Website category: auto
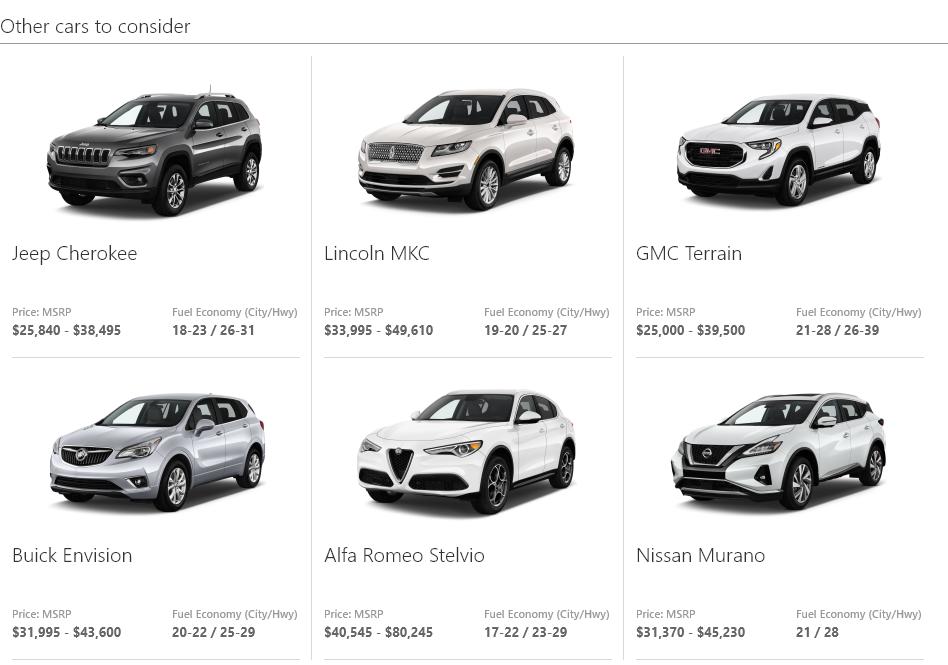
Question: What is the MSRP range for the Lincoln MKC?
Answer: $33,995 - $49,610

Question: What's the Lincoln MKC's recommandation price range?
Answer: $33,995 - $49,610

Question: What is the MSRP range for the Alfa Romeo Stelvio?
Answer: $40,545 - $80,245

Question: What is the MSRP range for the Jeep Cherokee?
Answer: $25,840 - $38,495

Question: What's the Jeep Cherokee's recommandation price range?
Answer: $25,840 - $38,495

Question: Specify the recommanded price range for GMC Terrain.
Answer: $25,000 - $39,500

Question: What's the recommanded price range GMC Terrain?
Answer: $25,000 - $39,500

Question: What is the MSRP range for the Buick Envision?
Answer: $31,995 - $43,600

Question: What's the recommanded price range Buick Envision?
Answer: $31,995 - $43,600

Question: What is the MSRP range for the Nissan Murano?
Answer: $31,370 - $45,230

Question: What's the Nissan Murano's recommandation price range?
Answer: $31,370 - $45,230

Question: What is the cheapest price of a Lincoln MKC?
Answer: $33,995

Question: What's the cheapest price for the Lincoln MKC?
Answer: $33,995

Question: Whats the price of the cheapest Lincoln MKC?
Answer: $33,995

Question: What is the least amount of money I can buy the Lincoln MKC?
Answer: $33,995

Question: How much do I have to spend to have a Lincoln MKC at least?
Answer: $33,995

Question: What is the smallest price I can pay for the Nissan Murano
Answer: $31,370

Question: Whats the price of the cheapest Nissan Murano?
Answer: $31,370

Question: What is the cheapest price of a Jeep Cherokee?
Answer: $25,840

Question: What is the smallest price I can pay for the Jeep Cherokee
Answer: $25,840

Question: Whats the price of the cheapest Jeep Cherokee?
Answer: $25,840

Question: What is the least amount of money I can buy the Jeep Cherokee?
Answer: $25,840

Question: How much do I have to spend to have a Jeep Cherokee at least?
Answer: $25,840

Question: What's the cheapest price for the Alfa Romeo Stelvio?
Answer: $40,545

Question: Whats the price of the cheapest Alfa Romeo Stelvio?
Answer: $40,545

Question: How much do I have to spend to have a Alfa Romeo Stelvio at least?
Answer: $40,545

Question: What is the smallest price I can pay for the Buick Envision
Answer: $31,995

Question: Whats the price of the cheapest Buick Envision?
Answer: $31,995

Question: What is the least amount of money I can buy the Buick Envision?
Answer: $31,995

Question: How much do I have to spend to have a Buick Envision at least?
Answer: $31,995

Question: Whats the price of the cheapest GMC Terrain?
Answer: $25,000

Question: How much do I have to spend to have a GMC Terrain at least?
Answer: $25,000

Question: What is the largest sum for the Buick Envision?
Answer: $43,600

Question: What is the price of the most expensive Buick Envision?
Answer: $43,600

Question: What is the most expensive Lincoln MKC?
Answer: $49,610

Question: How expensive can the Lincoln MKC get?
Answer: $49,610

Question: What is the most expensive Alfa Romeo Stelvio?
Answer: $80,245

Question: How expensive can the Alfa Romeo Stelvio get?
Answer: $80,245

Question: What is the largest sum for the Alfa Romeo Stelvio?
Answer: $80,245

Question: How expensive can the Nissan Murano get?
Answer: $45,230

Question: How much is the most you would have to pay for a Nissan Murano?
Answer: $45,230

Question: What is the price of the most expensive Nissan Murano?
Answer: $45,230

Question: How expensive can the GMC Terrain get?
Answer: $39,500

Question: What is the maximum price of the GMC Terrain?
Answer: $39,500

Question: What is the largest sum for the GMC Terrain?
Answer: $39,500

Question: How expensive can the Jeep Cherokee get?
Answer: $38,495

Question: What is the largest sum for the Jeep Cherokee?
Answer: $38,495

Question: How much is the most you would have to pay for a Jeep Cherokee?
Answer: $38,495

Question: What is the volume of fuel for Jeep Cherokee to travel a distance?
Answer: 18-23 / 26-31

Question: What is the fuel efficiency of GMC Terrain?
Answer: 21-28 / 26-39

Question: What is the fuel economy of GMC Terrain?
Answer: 21-28 / 26-39

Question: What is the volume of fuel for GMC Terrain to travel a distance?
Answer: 21-28 / 26-39

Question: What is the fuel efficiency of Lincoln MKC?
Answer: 19-20 / 25-27

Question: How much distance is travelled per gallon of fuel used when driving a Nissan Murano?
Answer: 21 / 28

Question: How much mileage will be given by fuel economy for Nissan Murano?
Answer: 21 / 28

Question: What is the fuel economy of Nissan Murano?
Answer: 21 / 28

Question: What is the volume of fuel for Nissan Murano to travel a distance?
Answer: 21 / 28

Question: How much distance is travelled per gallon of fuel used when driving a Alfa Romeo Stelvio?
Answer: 17-22 / 23-29

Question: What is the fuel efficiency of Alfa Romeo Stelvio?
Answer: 17-22 / 23-29

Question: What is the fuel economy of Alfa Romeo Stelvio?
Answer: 17-22 / 23-29

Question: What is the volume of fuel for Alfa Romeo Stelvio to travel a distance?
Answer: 17-22 / 23-29

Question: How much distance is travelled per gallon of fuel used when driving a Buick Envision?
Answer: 20-22 / 25-29

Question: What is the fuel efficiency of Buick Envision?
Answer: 20-22 / 25-29

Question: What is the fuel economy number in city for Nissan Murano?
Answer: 21